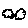
Label: cloud